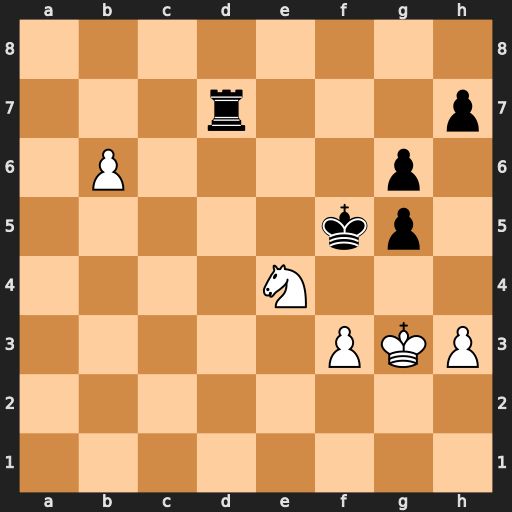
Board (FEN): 8/3r3p/1P4p1/5kp1/4N3/5PKP/8/8
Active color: w
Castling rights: -
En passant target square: -
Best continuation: b7 Rxb7 Nd6+ Ke6 Nxb7